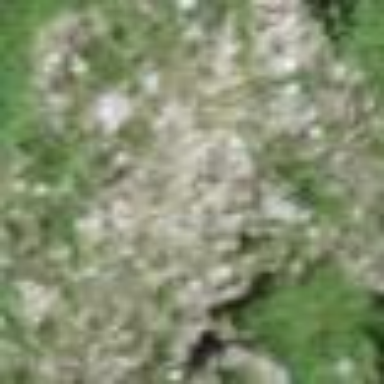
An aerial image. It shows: Natural scree.